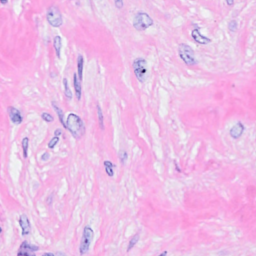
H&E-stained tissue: Breast